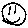
Label: smiley face